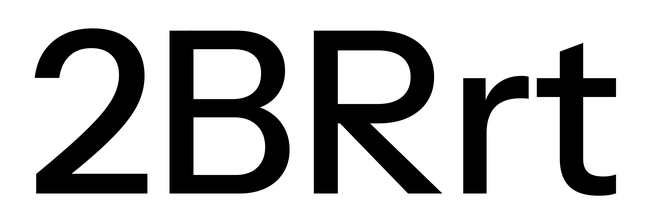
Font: InstrumentSans_Medium